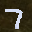
Label: 7